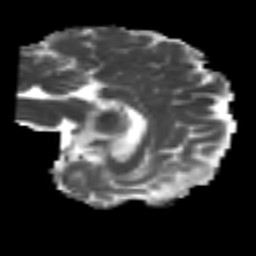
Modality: MD
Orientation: sagittal
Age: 40
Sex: female
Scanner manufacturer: siemens
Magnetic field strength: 3 T
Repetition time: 4.987 s
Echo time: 0.0792 s